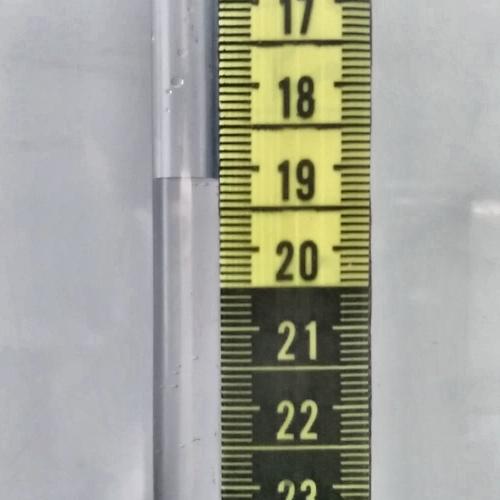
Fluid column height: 19.1 cm